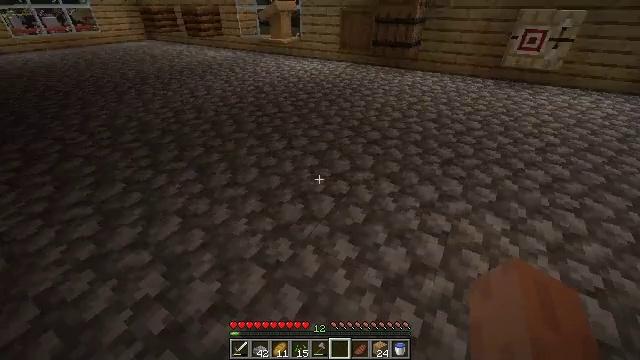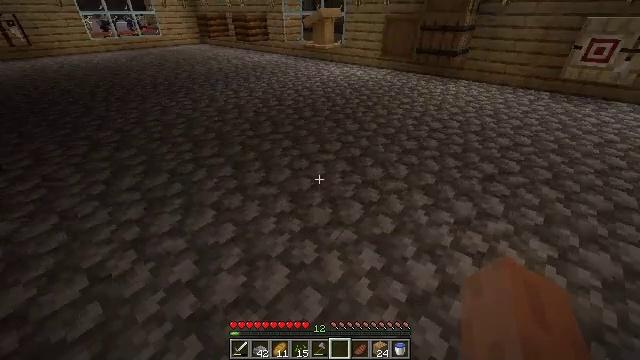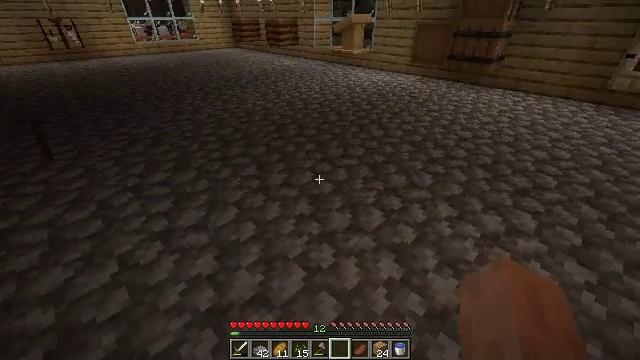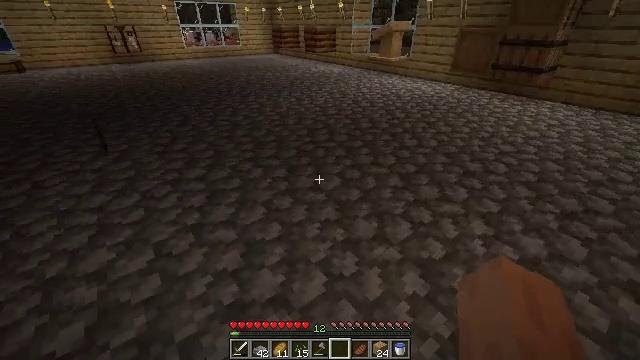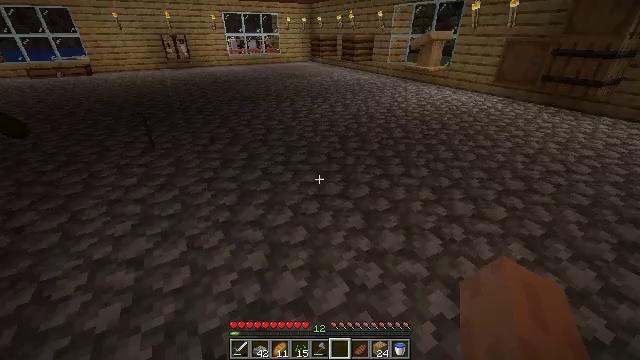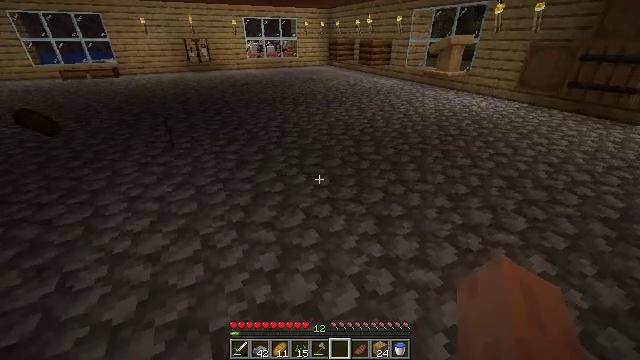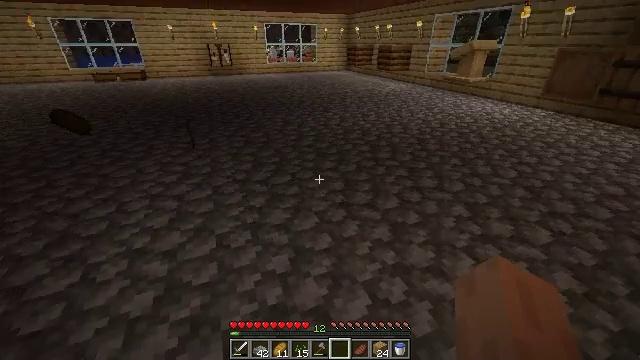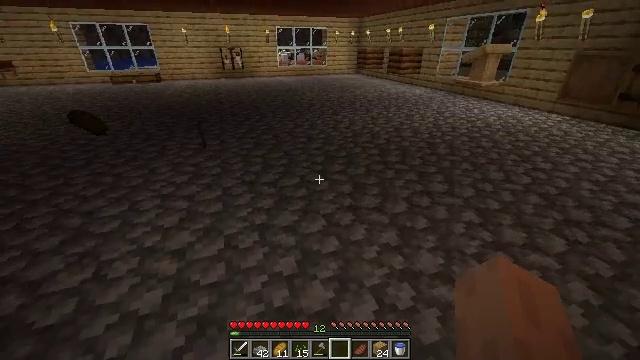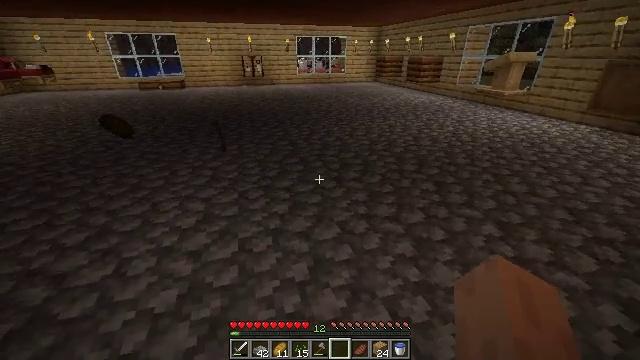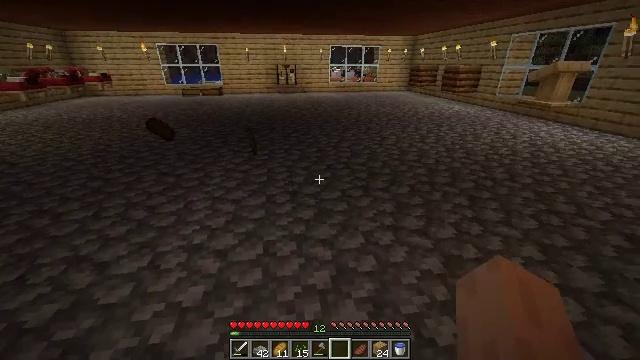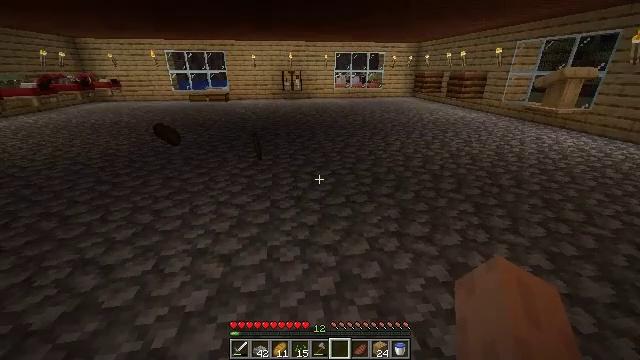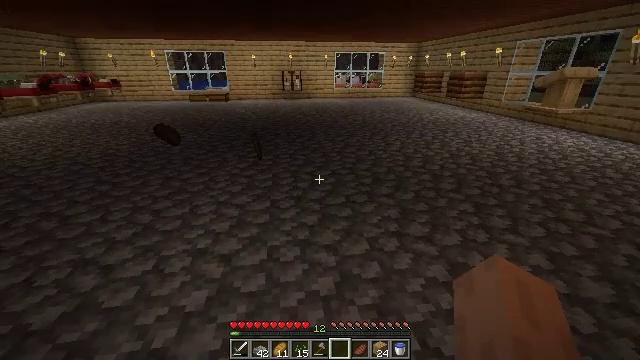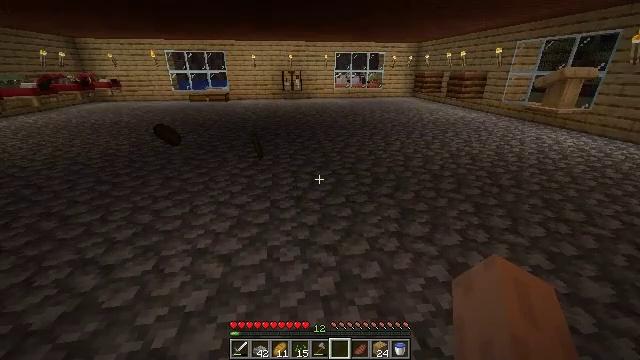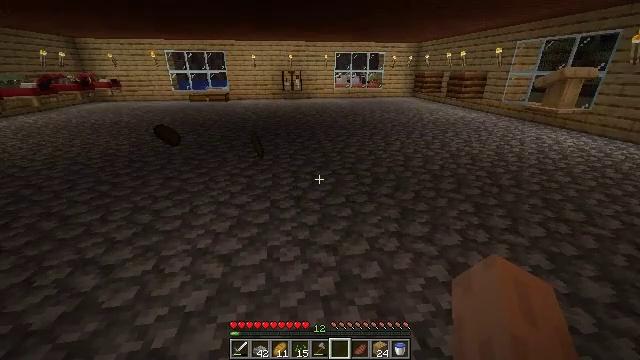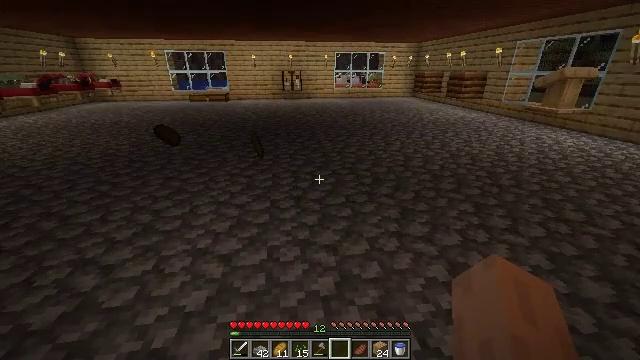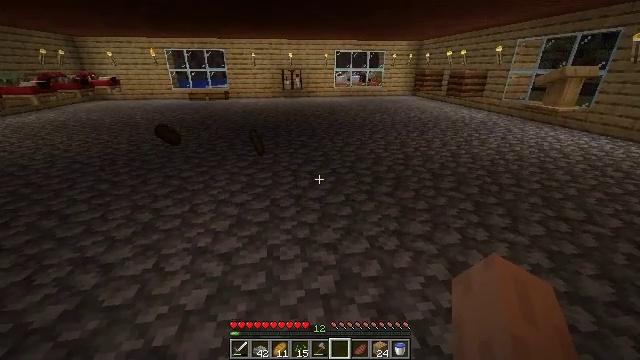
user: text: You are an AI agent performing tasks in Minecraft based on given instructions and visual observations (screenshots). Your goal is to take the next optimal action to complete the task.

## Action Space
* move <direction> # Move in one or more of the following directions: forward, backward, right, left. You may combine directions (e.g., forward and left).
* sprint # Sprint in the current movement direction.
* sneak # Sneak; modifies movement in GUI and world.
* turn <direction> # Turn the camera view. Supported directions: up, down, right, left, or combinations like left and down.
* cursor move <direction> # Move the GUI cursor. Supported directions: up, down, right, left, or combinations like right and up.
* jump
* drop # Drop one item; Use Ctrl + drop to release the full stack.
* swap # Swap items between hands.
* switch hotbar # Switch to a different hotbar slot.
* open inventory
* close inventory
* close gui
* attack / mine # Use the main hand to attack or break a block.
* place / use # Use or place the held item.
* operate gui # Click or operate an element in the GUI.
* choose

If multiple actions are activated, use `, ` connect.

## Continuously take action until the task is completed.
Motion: motion action
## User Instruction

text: Attack the cobblestone slab to gather it.
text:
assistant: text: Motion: turn left and up
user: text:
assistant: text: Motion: turn left
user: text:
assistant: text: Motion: turn left and up
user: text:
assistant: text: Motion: turn left and up
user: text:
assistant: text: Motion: turn left
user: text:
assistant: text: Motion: turn left
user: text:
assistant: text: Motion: turn left
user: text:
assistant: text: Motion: turn left and up
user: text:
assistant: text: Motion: turn left and up
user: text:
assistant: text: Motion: turn left and up
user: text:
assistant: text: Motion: no_op
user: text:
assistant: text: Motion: no_op
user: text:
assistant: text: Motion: no_op
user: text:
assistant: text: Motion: no_op
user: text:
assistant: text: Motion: no_op
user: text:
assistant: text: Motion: turn down
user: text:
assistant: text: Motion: turn left
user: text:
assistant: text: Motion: turn left
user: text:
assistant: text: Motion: no_op
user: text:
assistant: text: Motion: no_op
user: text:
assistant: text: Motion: no_op
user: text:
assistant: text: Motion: no_op
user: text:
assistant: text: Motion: no_op
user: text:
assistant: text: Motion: turn left and up
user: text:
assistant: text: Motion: turn up
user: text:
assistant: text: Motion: turn left and up
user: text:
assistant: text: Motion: turn up
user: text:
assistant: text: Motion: no_op
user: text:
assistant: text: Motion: no_op
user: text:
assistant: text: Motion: no_op